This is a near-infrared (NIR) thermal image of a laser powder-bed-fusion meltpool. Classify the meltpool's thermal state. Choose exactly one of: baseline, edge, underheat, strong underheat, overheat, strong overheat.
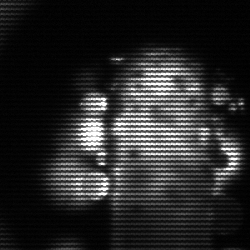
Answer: strong underheat